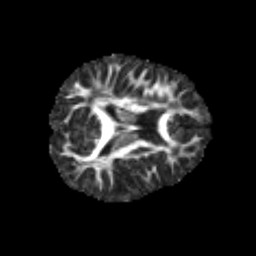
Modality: FA
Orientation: axial
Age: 8
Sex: male
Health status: healthy